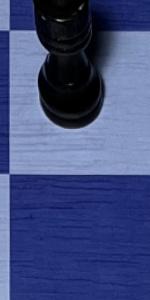
Label: Empty